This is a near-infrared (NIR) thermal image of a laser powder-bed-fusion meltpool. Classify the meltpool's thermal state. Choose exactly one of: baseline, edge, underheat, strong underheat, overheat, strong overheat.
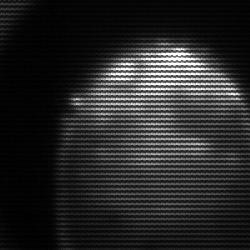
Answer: edge